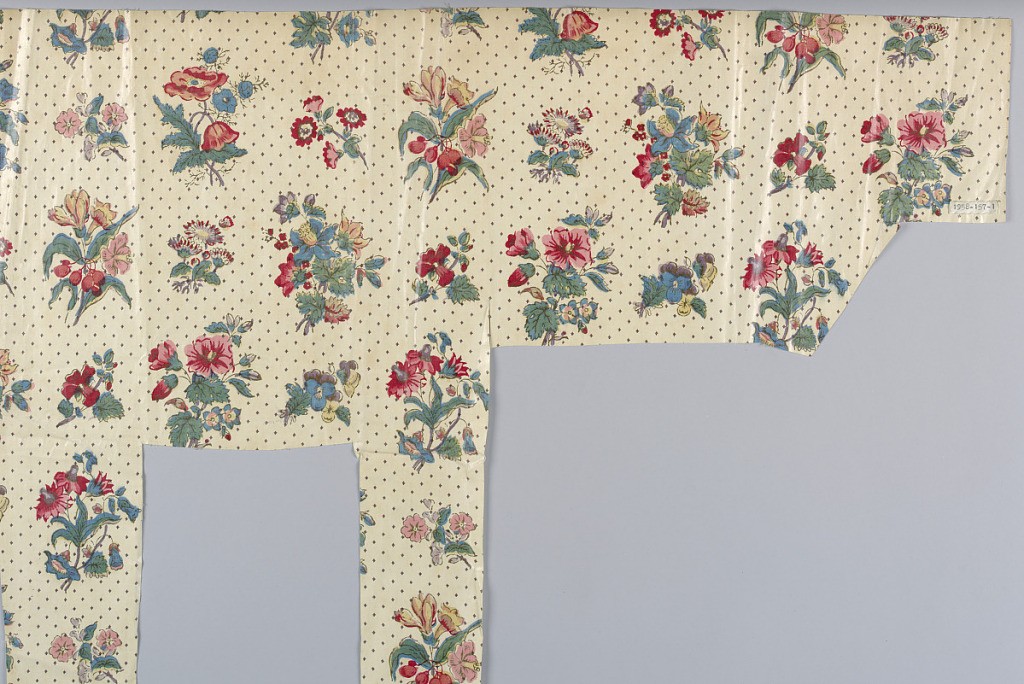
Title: Textile
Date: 1850–1900
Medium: cotton Technique: printed and glazed plain weave
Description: Irregularly-shaped piece of off-white cotton printed with an open pattern of multi-colored bouquets. Background dotted with small brown diamond motif.